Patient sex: F
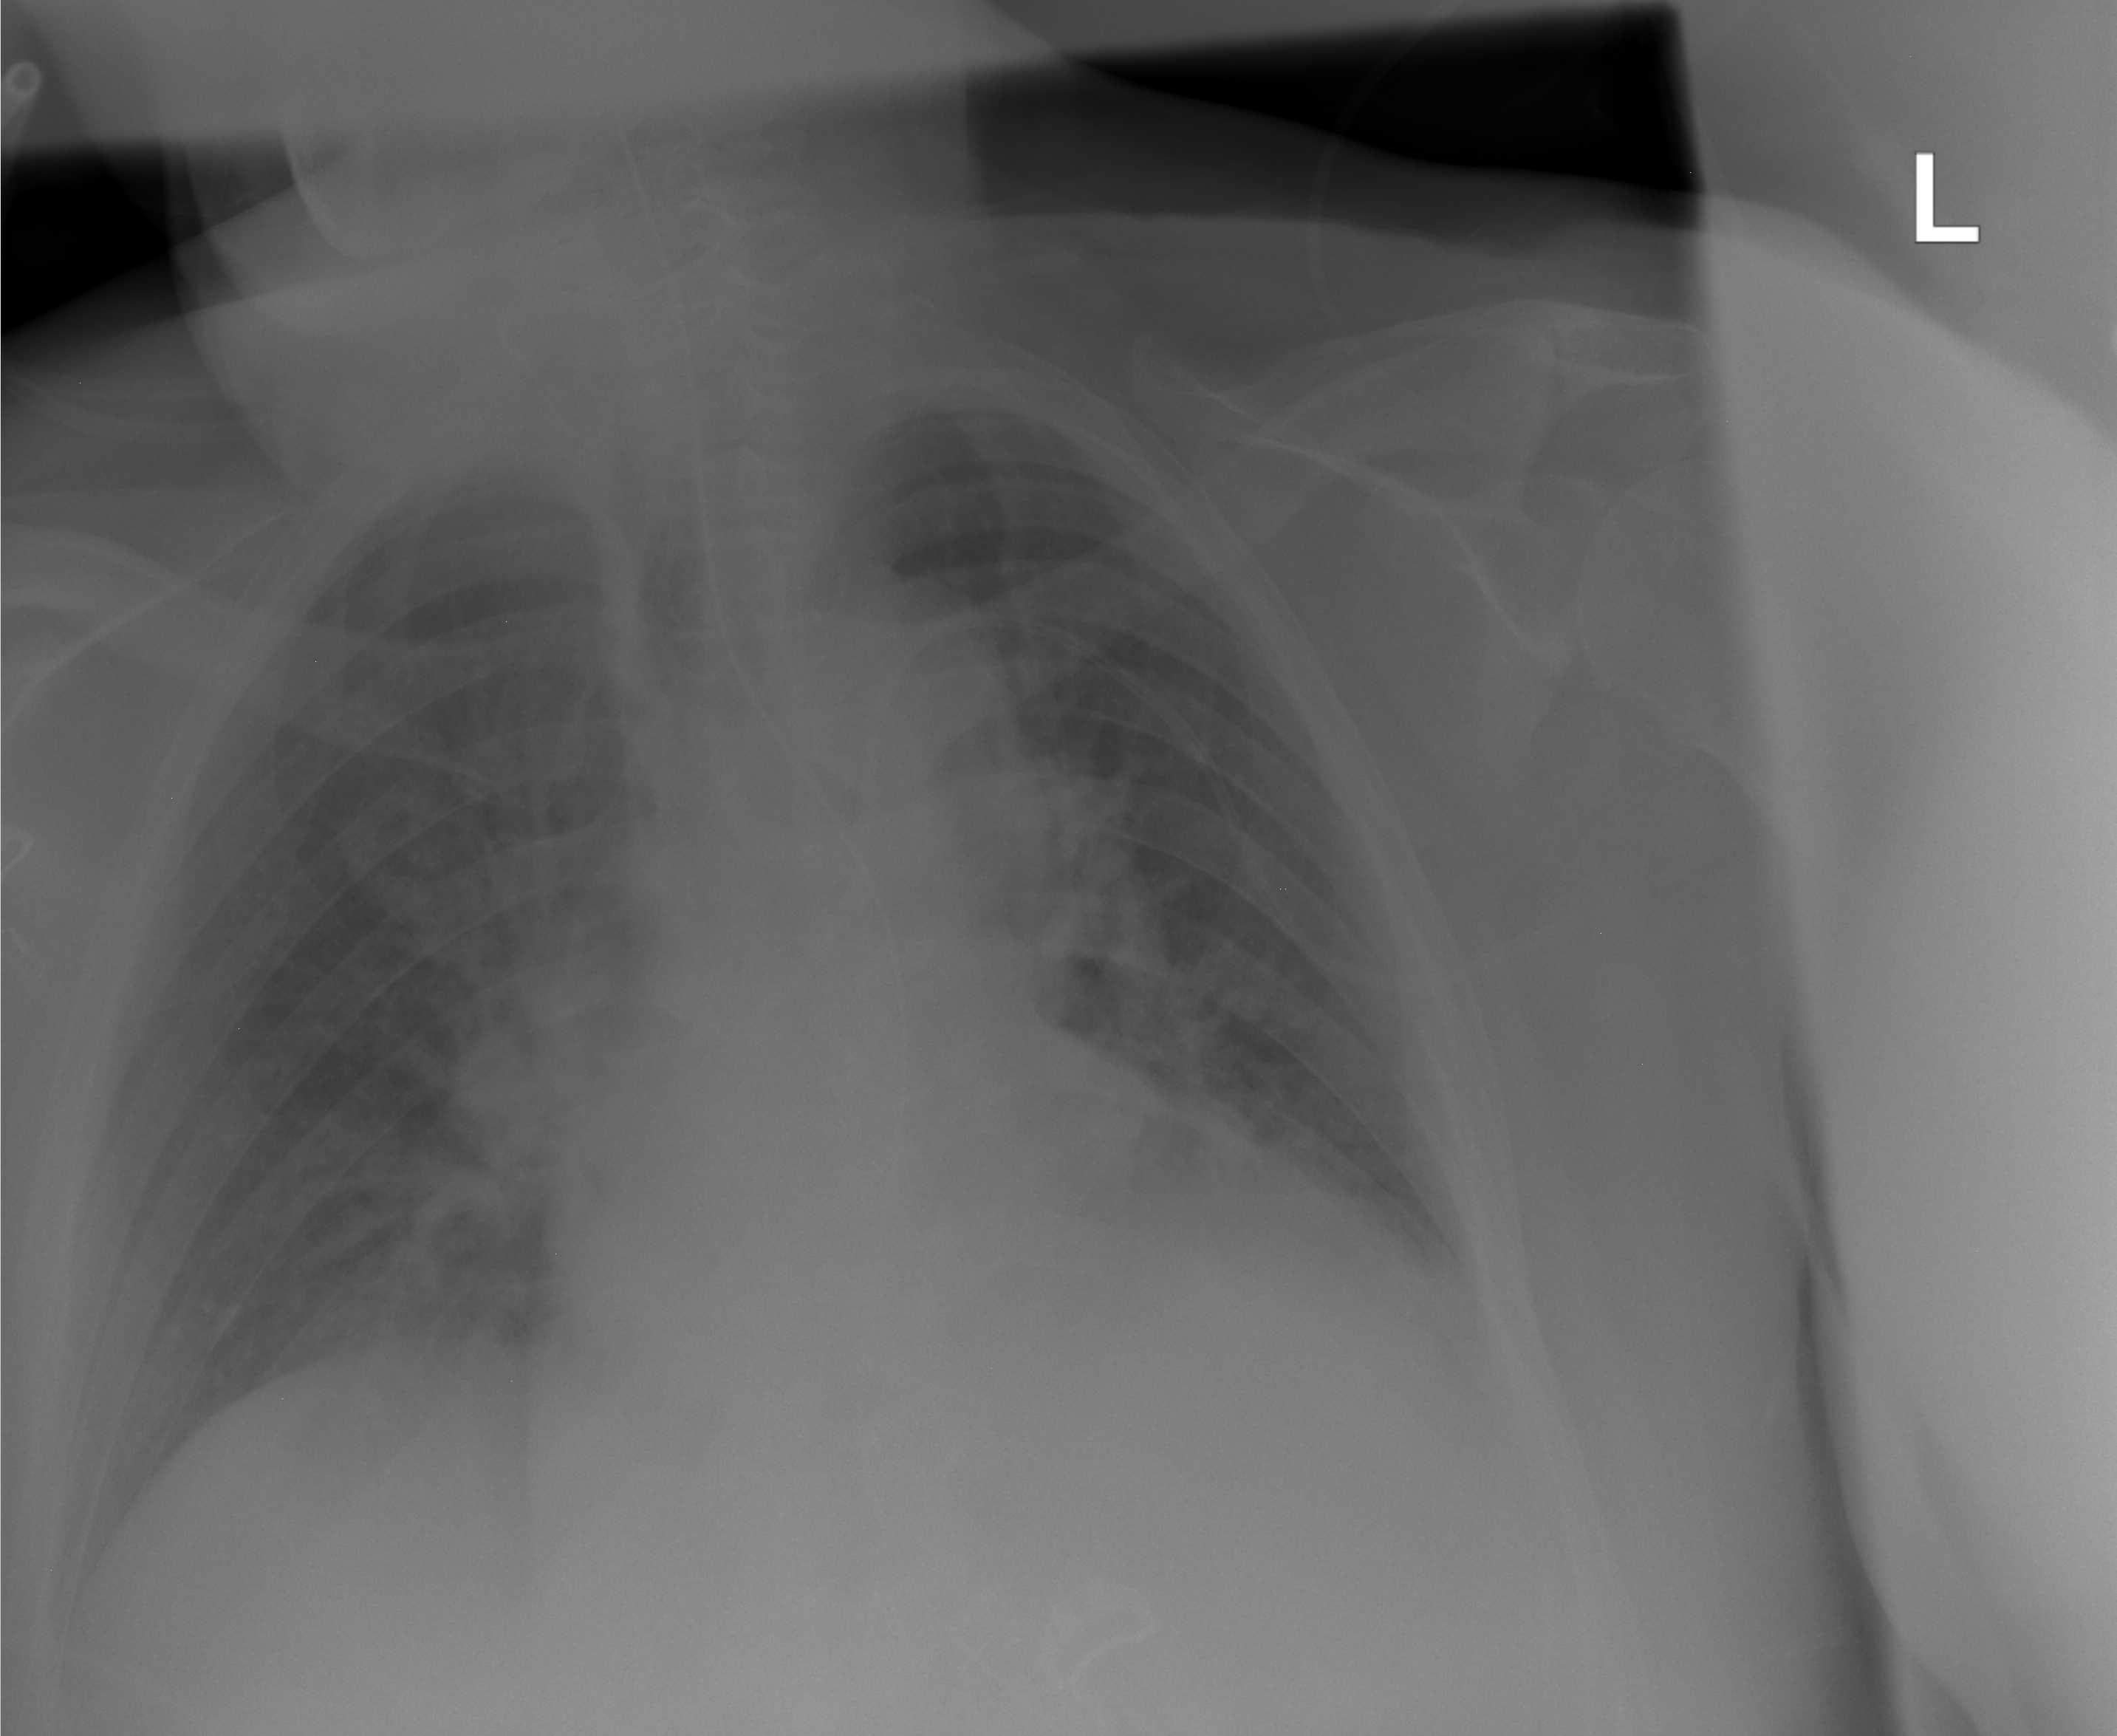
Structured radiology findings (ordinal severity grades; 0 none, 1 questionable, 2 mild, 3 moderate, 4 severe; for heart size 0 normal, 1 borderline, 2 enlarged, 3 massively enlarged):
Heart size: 0
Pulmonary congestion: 0
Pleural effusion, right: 0
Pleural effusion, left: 0
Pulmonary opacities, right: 0
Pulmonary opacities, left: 0
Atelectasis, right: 0
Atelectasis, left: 2